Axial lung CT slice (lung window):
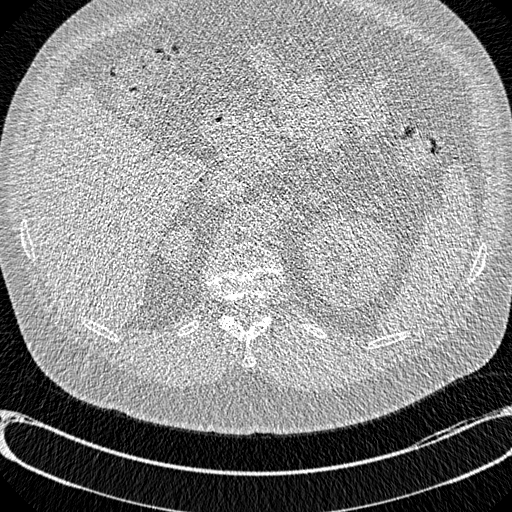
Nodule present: no